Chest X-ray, PA view. Patient: 16 years old, sex F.
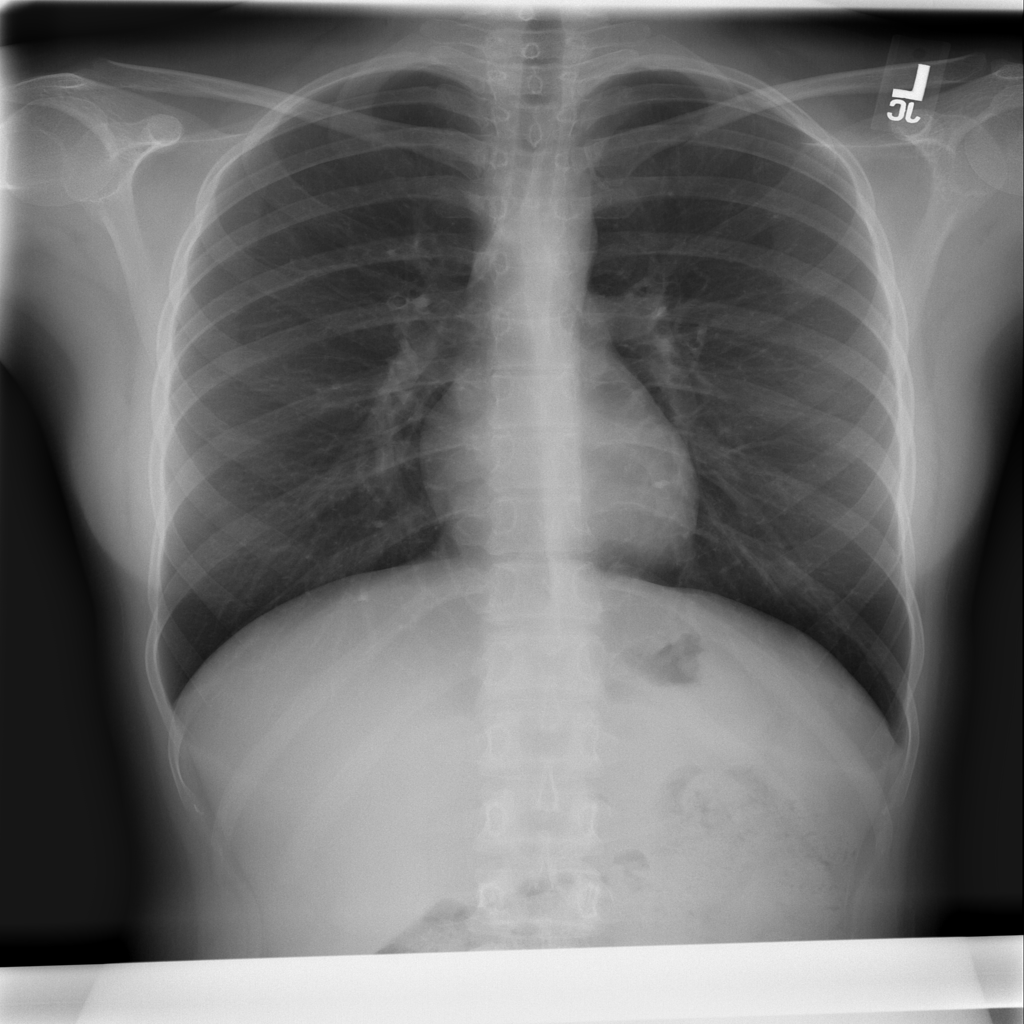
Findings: No Finding